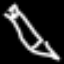
Label: pencil